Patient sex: M
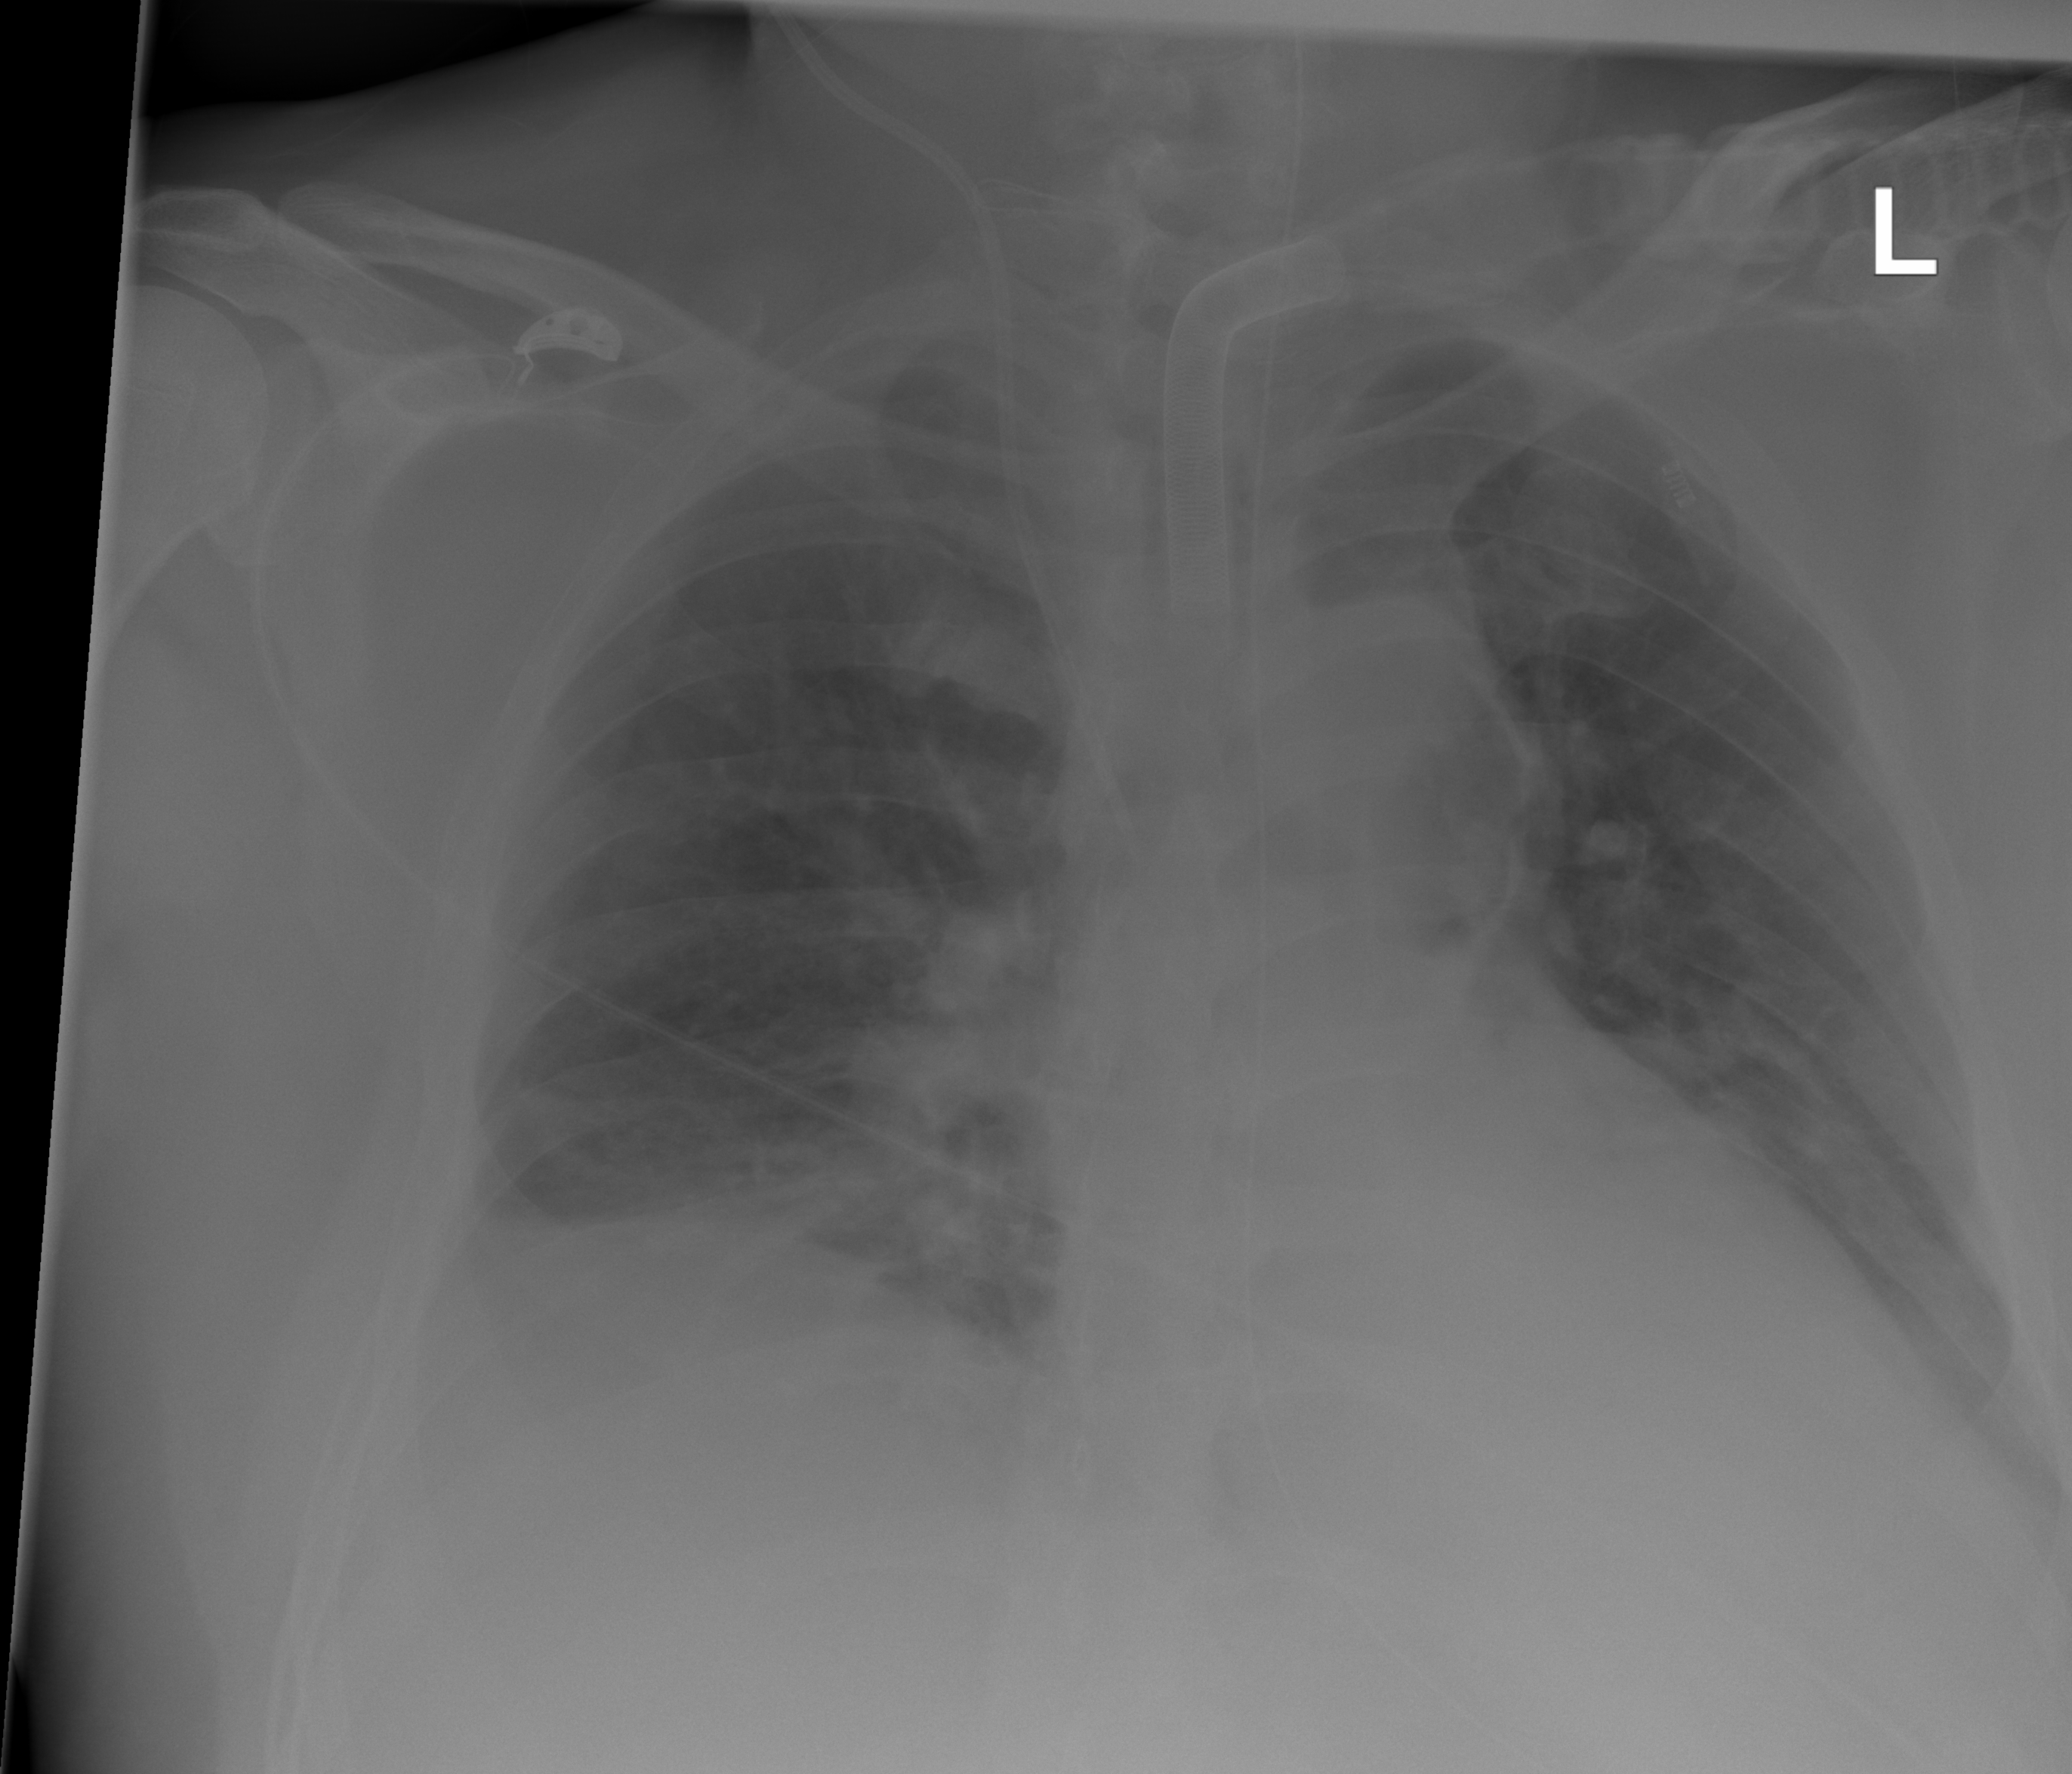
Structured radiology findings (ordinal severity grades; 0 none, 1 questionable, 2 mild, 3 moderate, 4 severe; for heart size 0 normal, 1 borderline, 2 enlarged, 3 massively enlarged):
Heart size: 0
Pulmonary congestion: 2
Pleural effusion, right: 2
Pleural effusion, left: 2
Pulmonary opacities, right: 0
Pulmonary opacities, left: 0
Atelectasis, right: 2
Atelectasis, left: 2